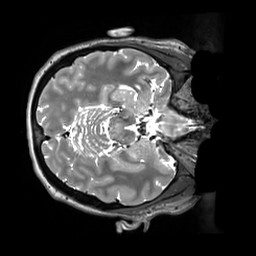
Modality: T2w
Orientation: axial
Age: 37
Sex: female
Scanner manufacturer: siemens
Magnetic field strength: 3 T
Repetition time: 3.39 s
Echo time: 0.389 s